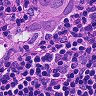
Metastatic tissue present: yes